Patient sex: F
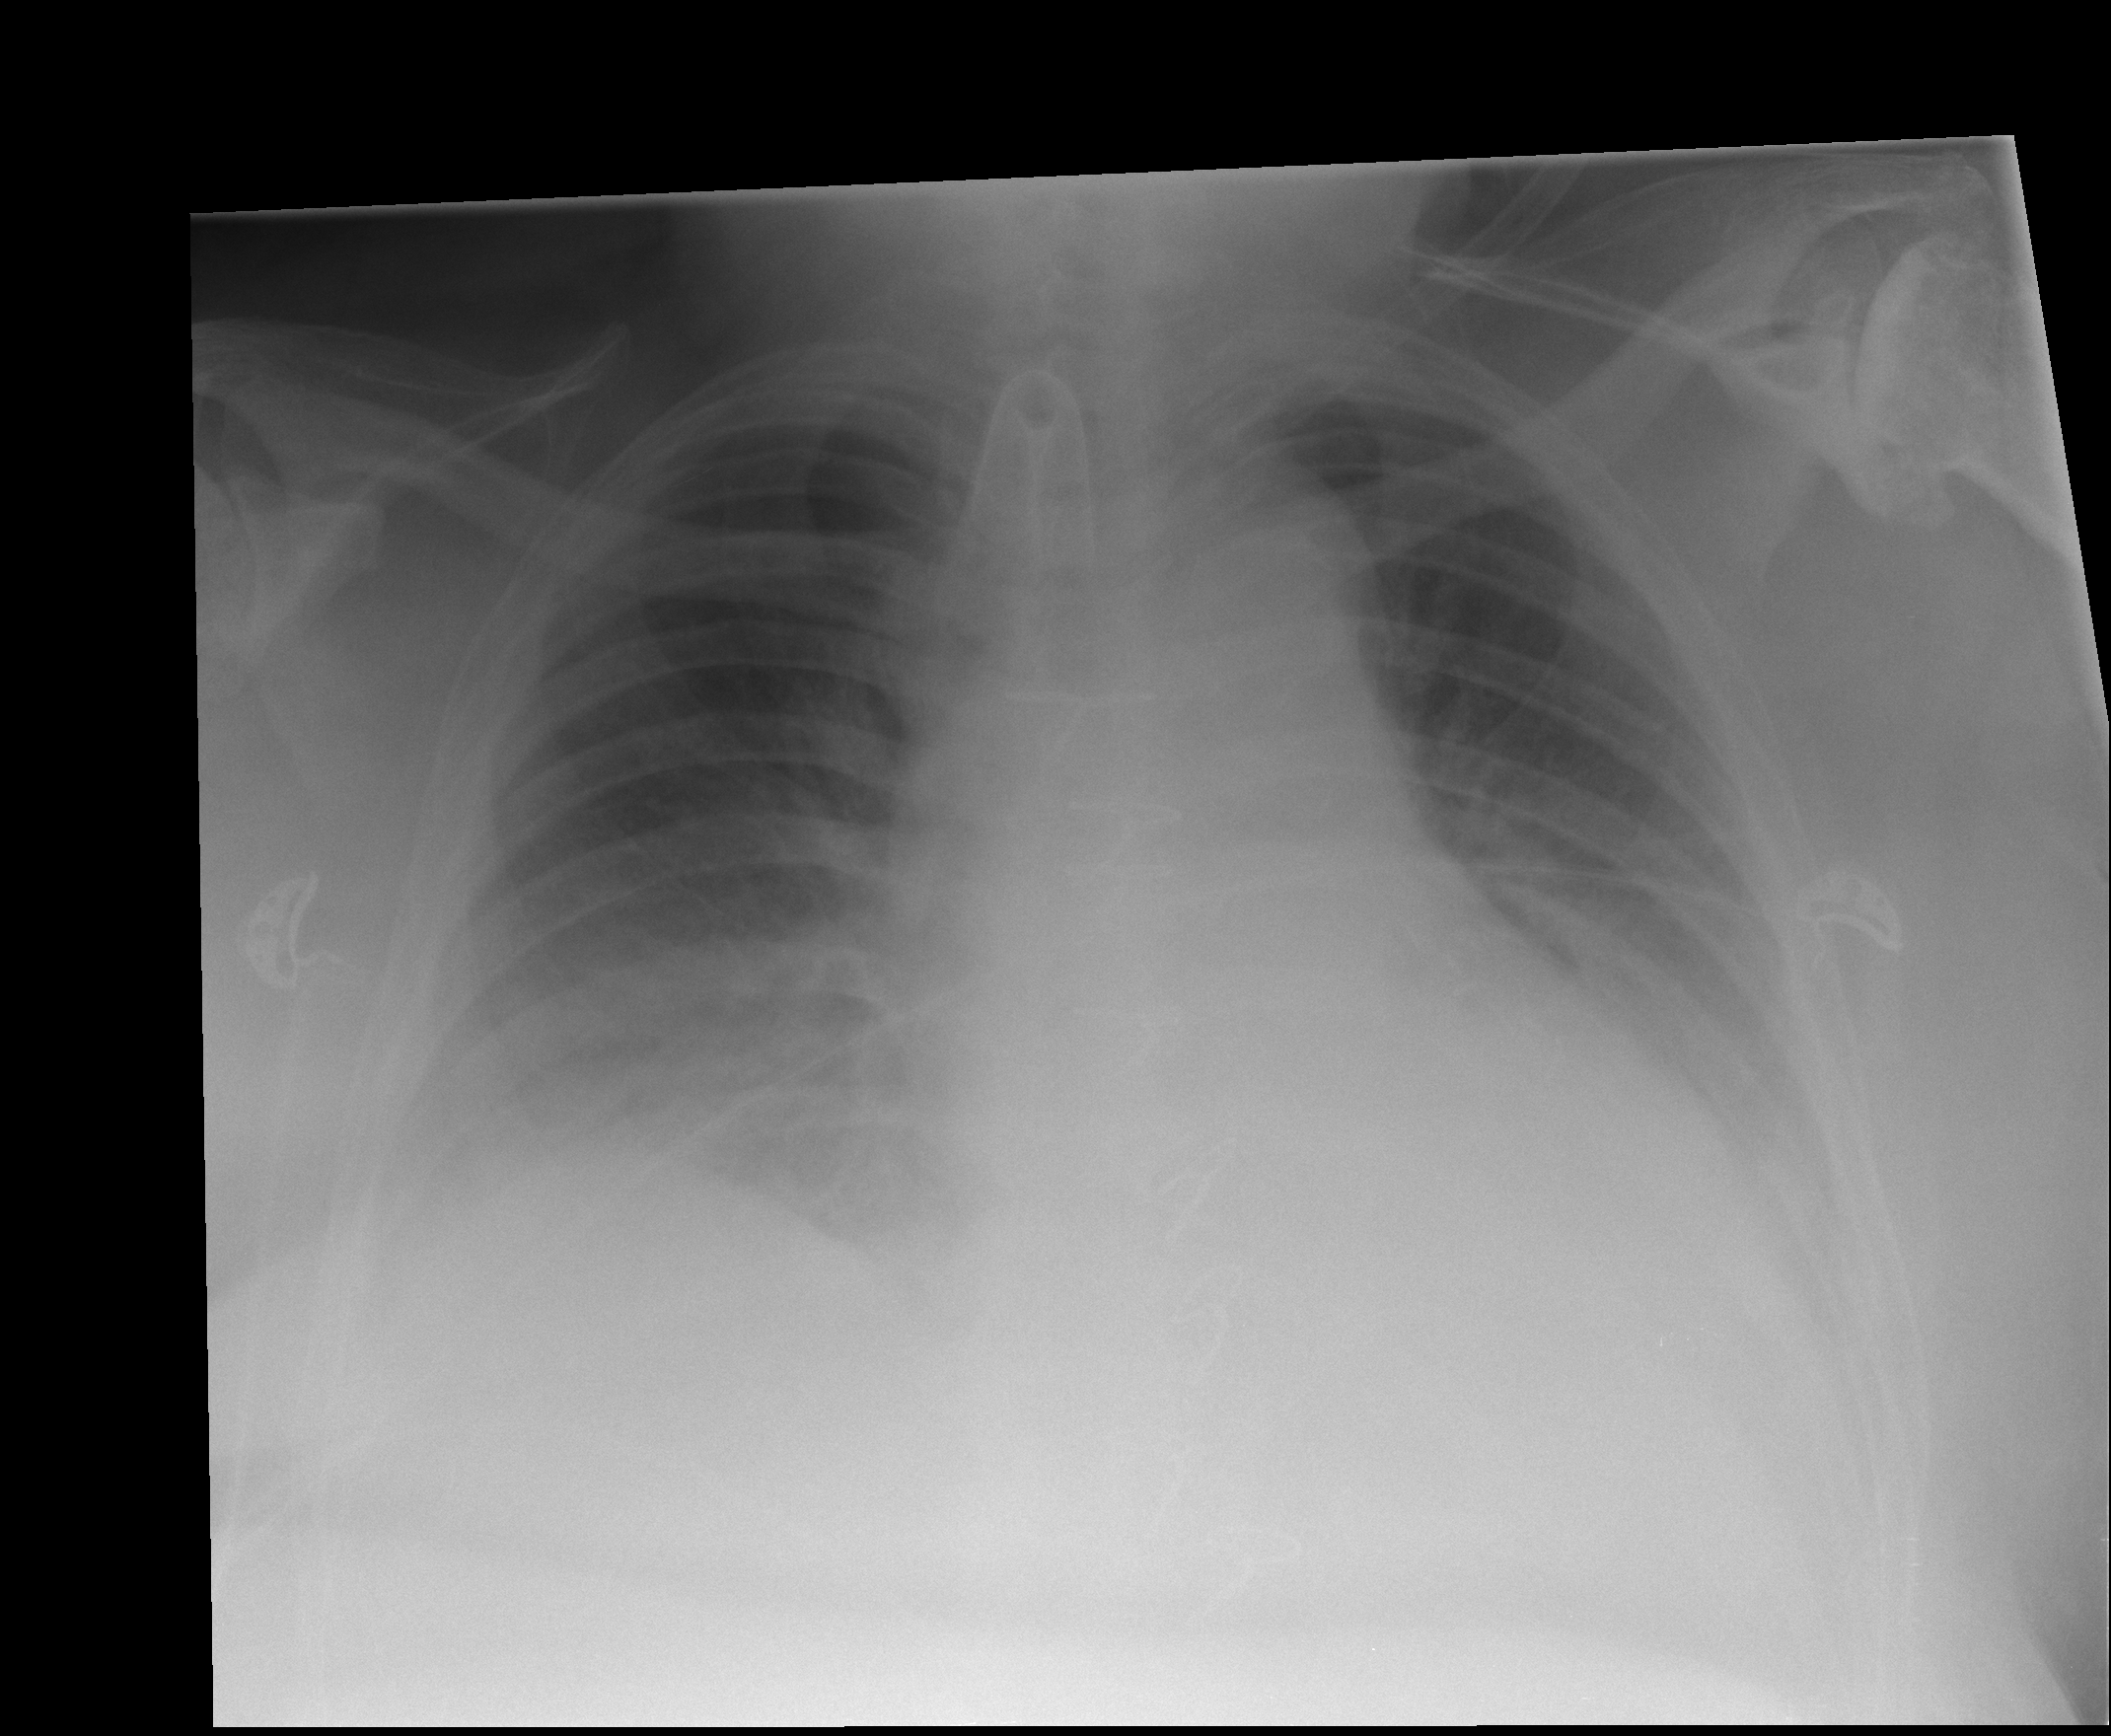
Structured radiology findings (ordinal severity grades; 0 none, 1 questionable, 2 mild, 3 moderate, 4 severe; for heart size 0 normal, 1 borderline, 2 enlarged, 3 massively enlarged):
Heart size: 2
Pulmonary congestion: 2
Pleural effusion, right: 2
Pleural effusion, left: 2
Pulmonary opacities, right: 0
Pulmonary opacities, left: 0
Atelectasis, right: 2
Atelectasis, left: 2